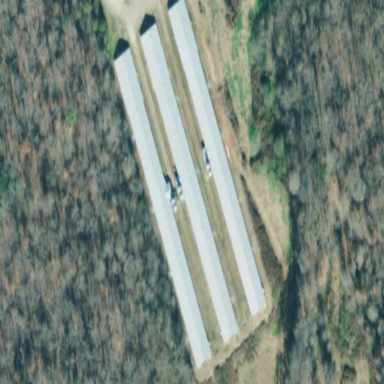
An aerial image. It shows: Poultry farmyard is depicted in the image.